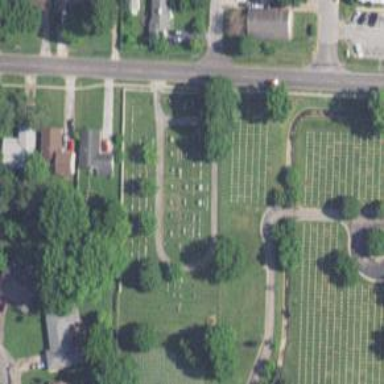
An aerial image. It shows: Cemetery.